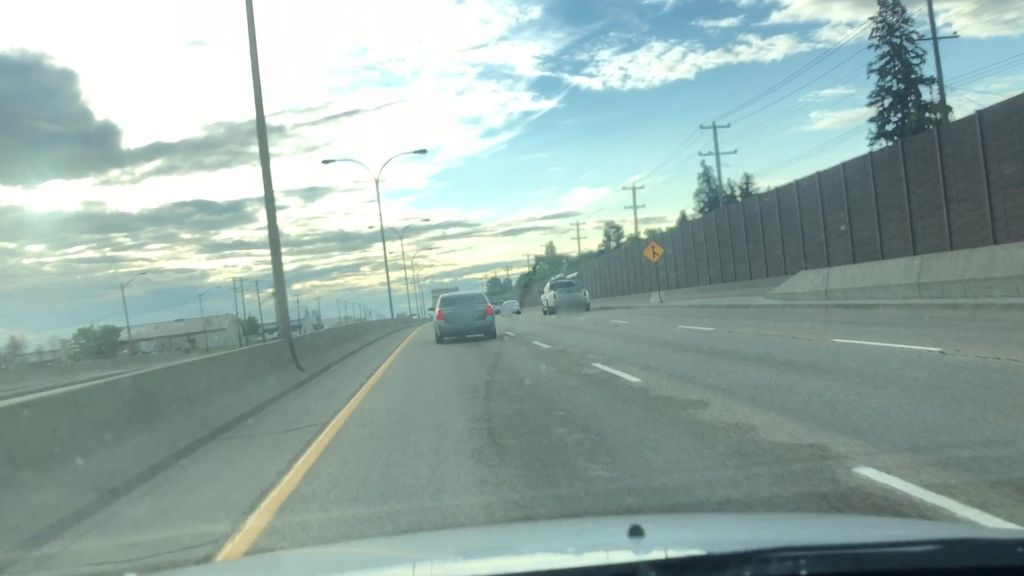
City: edmonton